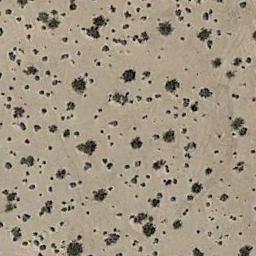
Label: chaparral